Question: Given the following code in a ServiceStack web service project:
'''
public object Post(LeadInformation request)
{
if (request == null) throw new ArgumentNullException("request");
try
{
var msgId = Guid.NewGuid();
var profiler = Profiler.Current;
using (profiler.Step("Direct Api LeadInformation POST {0}".Fmt(msgId)))
{
var domainRequest = Mapper.Map<Leads.ServiceModel.Api.DirectApi.LeadInformationInfo>(request);
LeadInformationResponse response;
using (var client = base.MessageFactory.CreateMessageQueueClient())
{
var replyToMq = client.GetTempQueueName();
using (profiler.Step("request message {0}".Fmt(msgId)))
{
var requestMsg = new Message<Leads.ServiceModel.Api.DirectApi.LeadInformationInfo>(domainRequest)
{
ReplyTo = replyToMq,
Id = msgId,
};
client.Publish<Leads.ServiceModel.Api.DirectApi.LeadInformationInfo>(requestMsg);
}
using (profiler.Step("response message {0}".Fmt(msgId)))
{
var timeOut = TimeSpan.FromMilliseconds(2000);
// IMessageQueueClient.Get sleeps the thread for 100ms, lets wait for a total of x seconds
var responseMsg = client.Get<Leads.ServiceModel.Api.DirectApi.LeadInformationInfoResponse>(replyToMq, timeOut);
var domainResponse = responseMsg.GetBody();
if (domainResponse.ResponseStatus != null)
{
client.Nak(responseMsg, false);
}
client.Ack(responseMsg);
response = Mapper.Map<LeadInformationResponse>(domainResponse);
}
}
return response;
}
}
catch (Exception exception)
{
_log.Error(exception);
throw;
}
}
'''
And a windows service hosting ServiceStack (2 Versions, same outcome):
Call a web service in another process which may die and return null or an exception
'''
mqServer.RegisterHandler<LeadInformationInfo>(m =>
{
try
{
repository.SaveMessage(m as Message);
LeadInformationInfo response;
using (var client = new JsonServiceClient(settingsFactory.GetMasterSetting("ProcessorApi:baseUri")))
{
response = client.Post<LeadInformationInfo>(m.GetBody());
}
return response; // will cause RabbitMQ to hang if null
}
catch (Exception exception)
{
_log.Error("RegisterHandler<LeadInformationInfo>", exception);
throw;
}
}, 1);
'''
Call a service that is in-process
'''
mqServer.RegisterHandler<LeadInformationInfo>(m =>
{
var db = container.Resolve<IRepository>();
db.SaveMessage(m as Message);
var response = ServiceController.ExecuteMessage(m);
return response; // will cause RabbitMQ to hang if null
}, 4);
'''
You'll notice that if you return null to simulate a NullReferenceException somewhere down the line during processing, the RabbitMQ temporary queue just stays in an 'running' state vs. 'idle', it stays in this hung state as illustrated by this image.
.
The queue will stay in this state indefinitely, only way to remedy this situation is to recycle the RabbitMQ windows service, or the hosting process, either way won't work well in a production environment. I've tried setting a timeout, but that doesn't seem to work as expected in this case.
How do I reliably recover from this problem?
Thank you,
Stephen
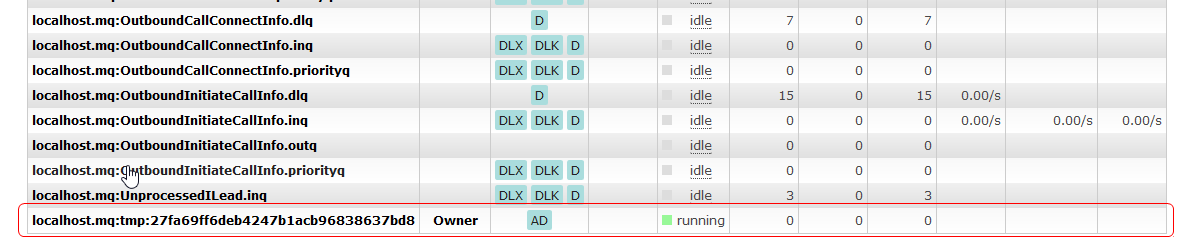
Answer: The behavior when the response is 'null', since the typical Response type for the Service is unknown, the <URL>.
This behavior also included client 'ReplyTo' Requests, but have since changed it <URL> to publish the Request DTO back to the clients 'ReplyTo' MQ.
Whilst this change should now clean-up the exclusive temporary Reply MQ created by the client, it means that only the is returned and not the that the client would typically expect. This behavior is visible in these <URL> and can be avoided if your handler returned an Empty Response DTO. Although the normal behavior would be for the exception bubble and be published in the Requests DLQ.
The change to publish 'null' responses back to the ReplyMQ is available from that's now <URL>.